Question: There are some blocks in the picture. Find the smallest square area that can place all the small blocks in the area in a suitable way without overlapping. Return the length of the square side.
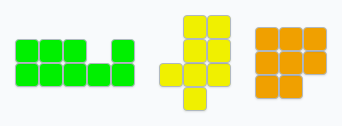
Answer: 5